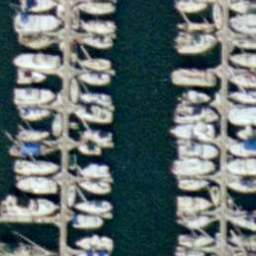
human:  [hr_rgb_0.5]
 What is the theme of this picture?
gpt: harbor